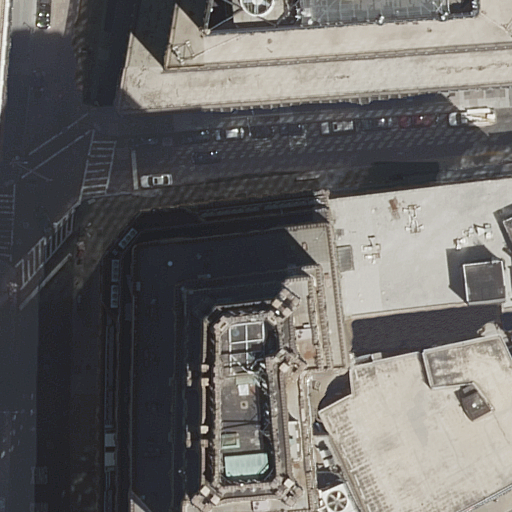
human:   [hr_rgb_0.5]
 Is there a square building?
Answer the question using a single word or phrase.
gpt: no

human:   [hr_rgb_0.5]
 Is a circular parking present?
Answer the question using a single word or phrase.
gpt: no

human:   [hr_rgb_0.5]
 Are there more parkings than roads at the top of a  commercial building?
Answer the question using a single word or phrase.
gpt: yes

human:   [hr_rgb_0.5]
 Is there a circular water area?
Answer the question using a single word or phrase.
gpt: no

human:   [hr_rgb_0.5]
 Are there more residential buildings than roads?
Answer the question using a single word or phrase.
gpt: no

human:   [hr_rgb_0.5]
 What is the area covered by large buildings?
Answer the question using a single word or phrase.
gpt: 6457m2

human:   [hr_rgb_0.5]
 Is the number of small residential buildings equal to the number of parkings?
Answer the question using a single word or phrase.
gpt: yes

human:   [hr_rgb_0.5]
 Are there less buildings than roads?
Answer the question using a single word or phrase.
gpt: no

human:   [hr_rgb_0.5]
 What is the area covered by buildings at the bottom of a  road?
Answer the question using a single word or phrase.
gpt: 2126m2

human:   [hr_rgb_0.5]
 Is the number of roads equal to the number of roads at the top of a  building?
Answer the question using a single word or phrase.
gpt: yes

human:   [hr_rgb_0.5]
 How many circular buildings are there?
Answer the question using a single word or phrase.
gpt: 0

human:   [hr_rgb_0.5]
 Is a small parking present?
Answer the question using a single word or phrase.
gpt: yes

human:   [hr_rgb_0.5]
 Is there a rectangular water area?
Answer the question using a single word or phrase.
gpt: no

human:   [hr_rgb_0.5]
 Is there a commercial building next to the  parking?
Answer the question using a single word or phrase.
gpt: no

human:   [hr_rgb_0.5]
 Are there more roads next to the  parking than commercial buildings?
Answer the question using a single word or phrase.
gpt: yes

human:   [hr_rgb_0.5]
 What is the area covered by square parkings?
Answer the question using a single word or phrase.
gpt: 0m2

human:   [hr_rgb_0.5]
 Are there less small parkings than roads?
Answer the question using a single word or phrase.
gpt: yes

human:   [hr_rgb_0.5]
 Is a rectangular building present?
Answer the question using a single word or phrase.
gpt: yes

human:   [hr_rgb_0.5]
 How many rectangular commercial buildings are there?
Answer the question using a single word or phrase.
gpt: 0

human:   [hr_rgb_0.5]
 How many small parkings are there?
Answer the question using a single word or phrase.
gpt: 1

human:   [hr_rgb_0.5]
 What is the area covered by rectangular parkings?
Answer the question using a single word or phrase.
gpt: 90m2

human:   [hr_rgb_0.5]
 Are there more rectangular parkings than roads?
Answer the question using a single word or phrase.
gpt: no

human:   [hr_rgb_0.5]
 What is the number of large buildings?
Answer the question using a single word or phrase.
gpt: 4

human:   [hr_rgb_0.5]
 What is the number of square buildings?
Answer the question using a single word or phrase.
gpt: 0

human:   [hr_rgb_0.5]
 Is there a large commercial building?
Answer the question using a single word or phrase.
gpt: no

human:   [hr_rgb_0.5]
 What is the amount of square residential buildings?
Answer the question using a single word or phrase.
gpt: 0

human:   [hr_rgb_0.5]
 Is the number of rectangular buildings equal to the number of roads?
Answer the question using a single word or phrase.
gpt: no

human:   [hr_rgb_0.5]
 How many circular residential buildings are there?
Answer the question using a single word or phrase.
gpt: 0

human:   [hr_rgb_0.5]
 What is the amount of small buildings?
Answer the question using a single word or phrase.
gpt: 1

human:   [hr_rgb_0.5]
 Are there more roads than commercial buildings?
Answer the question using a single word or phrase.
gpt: yes

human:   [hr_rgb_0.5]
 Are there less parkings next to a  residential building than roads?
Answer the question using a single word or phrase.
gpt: yes

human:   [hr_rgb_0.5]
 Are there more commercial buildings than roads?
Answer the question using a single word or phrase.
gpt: no

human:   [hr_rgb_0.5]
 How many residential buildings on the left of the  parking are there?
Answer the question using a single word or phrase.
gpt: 2

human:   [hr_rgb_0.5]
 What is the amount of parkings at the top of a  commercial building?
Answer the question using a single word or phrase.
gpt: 0

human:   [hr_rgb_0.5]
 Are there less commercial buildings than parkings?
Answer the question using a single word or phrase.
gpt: yes

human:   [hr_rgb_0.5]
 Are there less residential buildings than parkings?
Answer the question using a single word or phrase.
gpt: no